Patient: sex M, age 52
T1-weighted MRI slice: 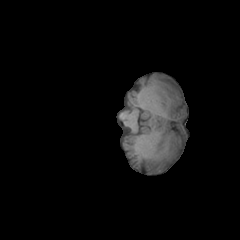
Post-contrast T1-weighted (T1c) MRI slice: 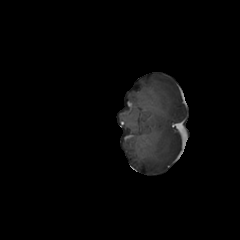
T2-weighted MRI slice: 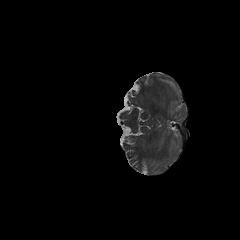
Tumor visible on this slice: no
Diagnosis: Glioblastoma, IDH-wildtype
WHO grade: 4